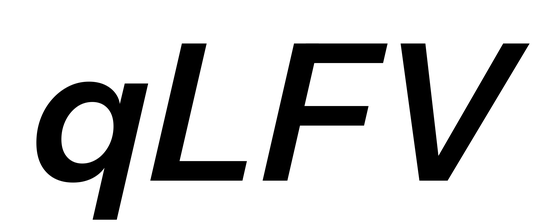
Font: InstrumentSans-Italic_SemiBold_Italic